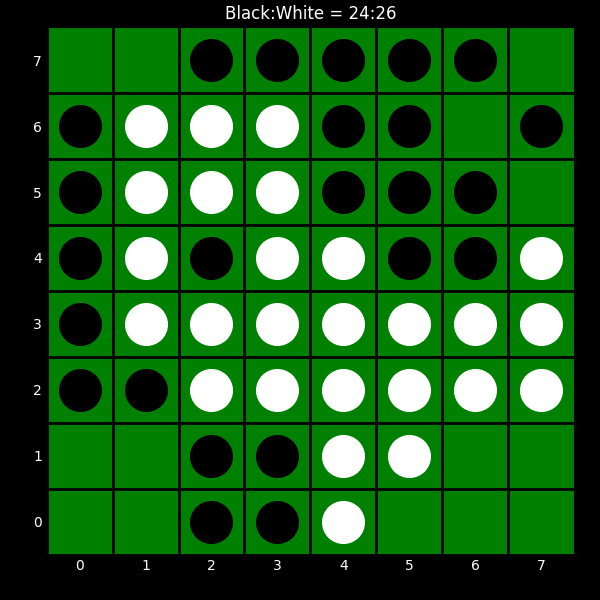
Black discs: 24
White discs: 26